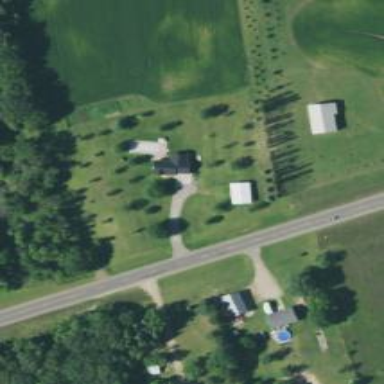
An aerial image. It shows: Driveway leading to service road.